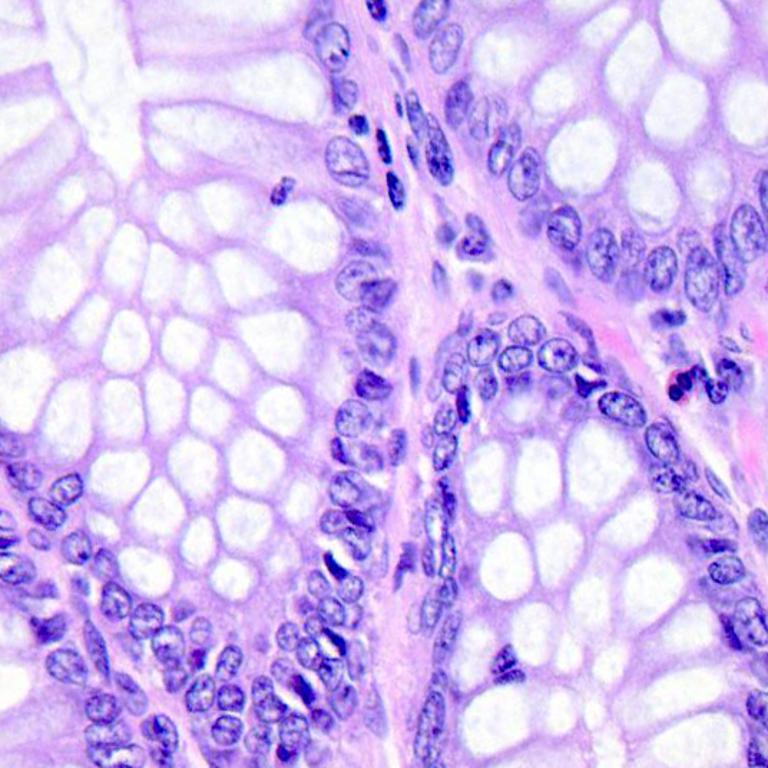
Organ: colon
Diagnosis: benign